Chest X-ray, AP view. Patient: 67 years old, sex F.
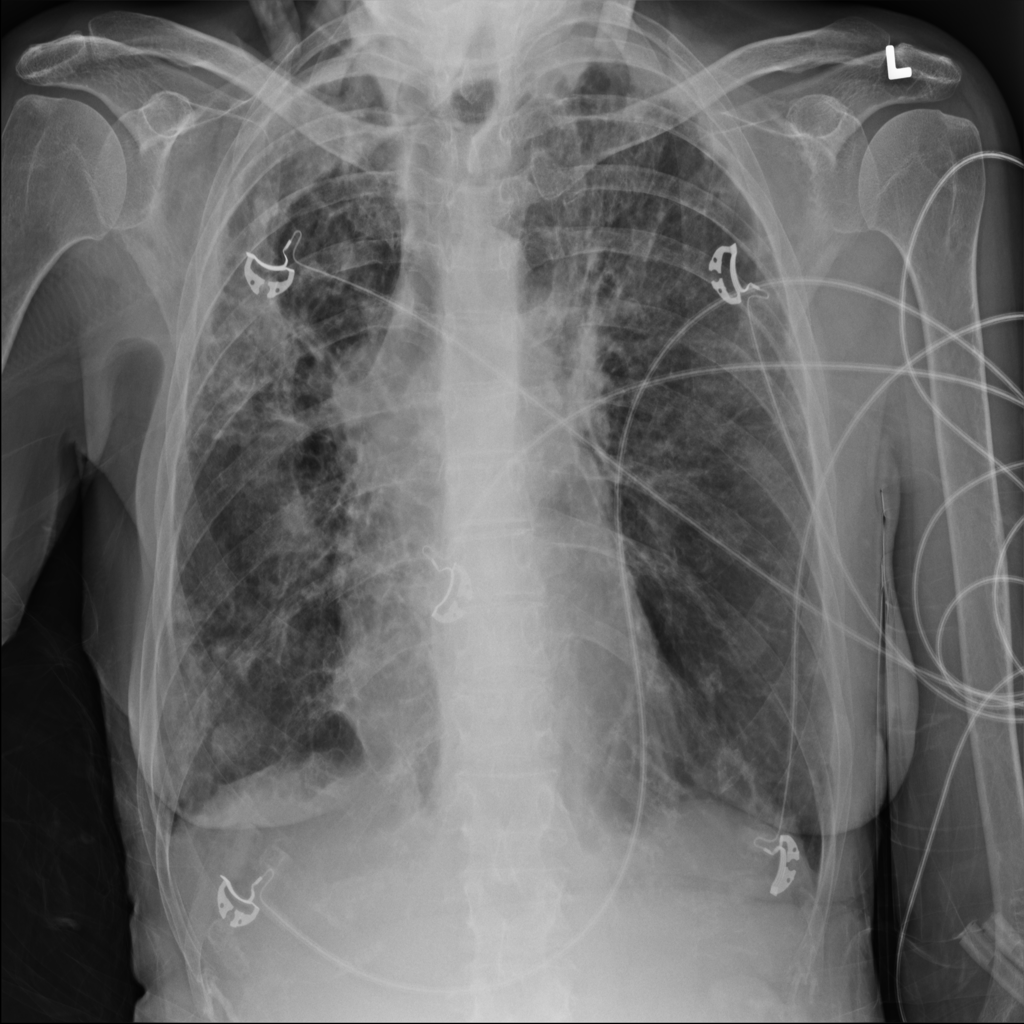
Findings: No Finding